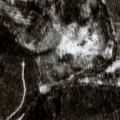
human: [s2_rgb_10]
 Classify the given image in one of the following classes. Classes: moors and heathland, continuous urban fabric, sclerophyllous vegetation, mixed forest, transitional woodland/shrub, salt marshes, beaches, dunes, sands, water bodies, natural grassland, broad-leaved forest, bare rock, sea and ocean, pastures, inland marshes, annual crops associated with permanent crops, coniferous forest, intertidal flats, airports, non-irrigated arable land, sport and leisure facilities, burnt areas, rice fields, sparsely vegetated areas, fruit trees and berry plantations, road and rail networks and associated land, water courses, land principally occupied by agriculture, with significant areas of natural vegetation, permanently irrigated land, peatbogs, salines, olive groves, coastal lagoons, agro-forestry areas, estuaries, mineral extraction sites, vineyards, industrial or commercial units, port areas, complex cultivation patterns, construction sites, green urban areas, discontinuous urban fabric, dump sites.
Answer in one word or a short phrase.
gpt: coniferous forest, mixed forest